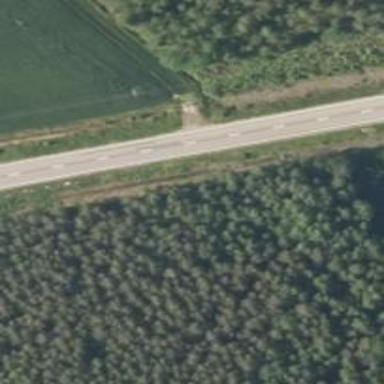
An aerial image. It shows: Primary highway.